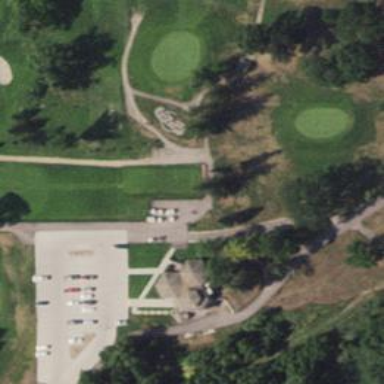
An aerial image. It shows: Service road used as golf cart path.